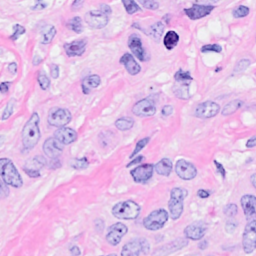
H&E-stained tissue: Breast